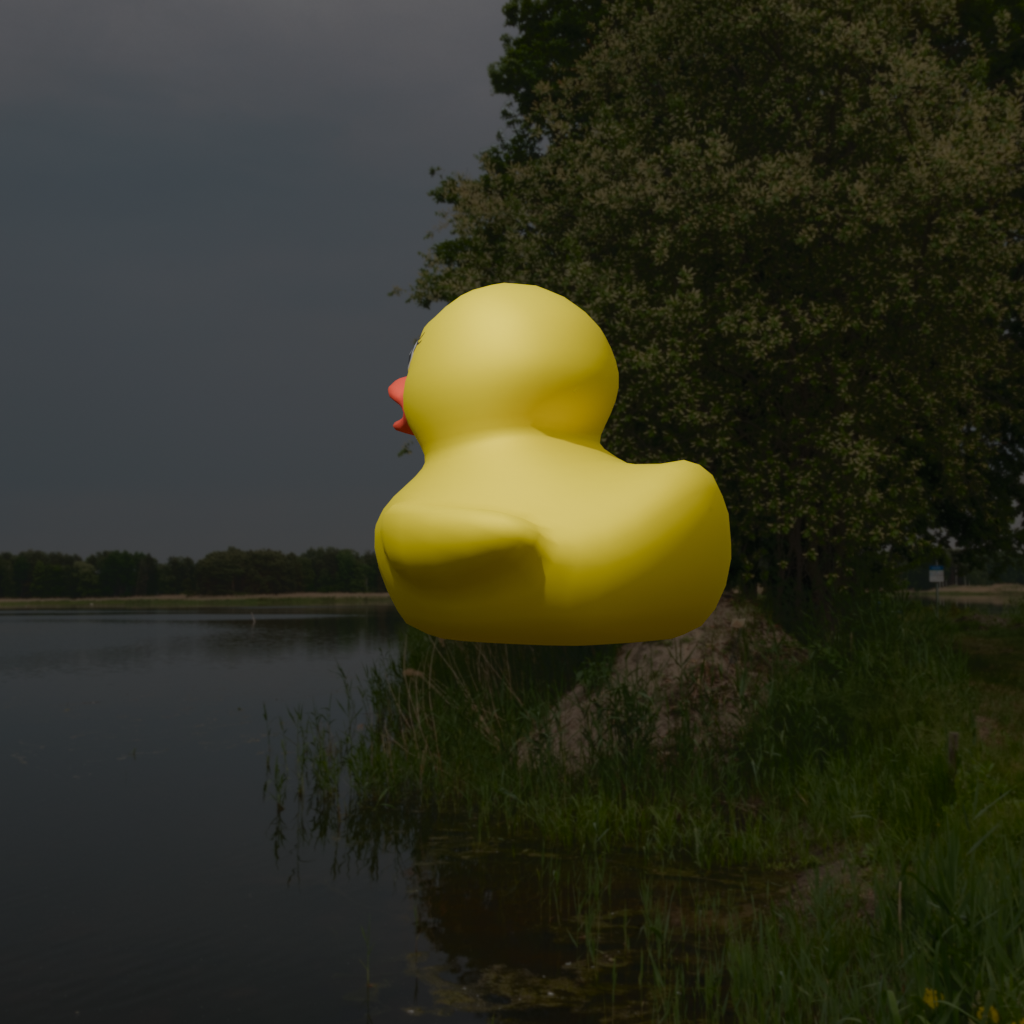
an image of a yellow rubber duck seen from <back_left> in a lakeside with a cloudy sky surrounded by greenery and dirt paths.